Question: I have created a simple scene in three js (r85). It contains a camera, a light and a plane geometry mesh. I have also created a renderertarget where I render the bumpmap texture of the plane with a ShaderMaterial. In the fragment shader the bump mapping uses a continuous function (so the bump mapping should be "smooth"):
'''
varying vec2 vUV;
void main() {
float x = sin(sqrt(vUV.x * vUV.x + vUV.y * vUV.y));
gl_FragColor.rgb = vec3(x, x, x);
}
'''
The code renders the following image (strange lines):

Some kind of strange lines appears when I use bump mapping with MeshPhongMaterial.
See <URL> here.
Can someone tell me what are those strange lines and how to avoid these? If I use a simple image for bump map (not a rendertarget) then the lines do not appear.
Thanks!
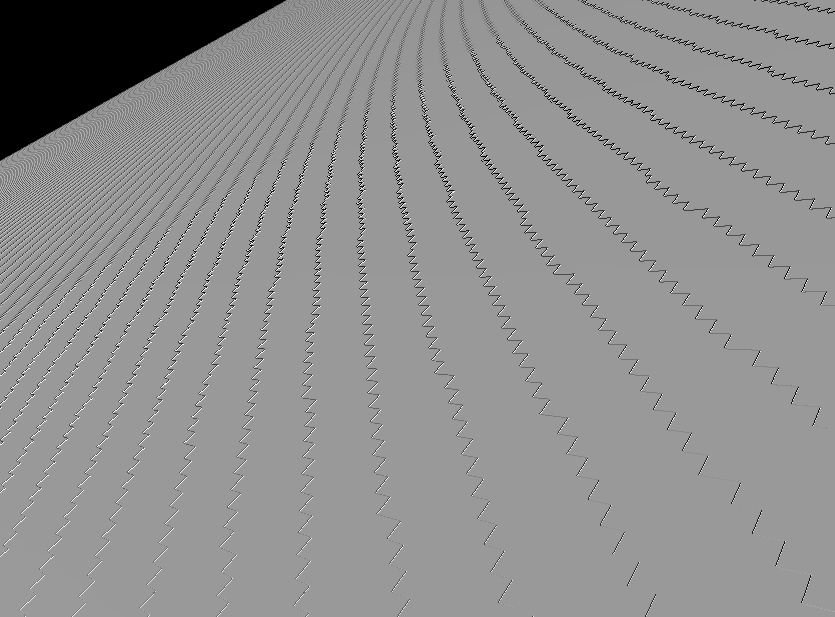
Answer: This is happening because with a length of '0-sqrt(2) or 0-1.41', you're utilizing a tiny portion of the period of a sin wave '0-2*PI or 0-6.283' - so the color depth of the texture is being stressed - you're getting a step of 1 bit every 50 pixels or whatever - it's the reason that radial gradients look like a series of rings when you're fading from say '0x000000' to '0x1a1a1a'. <URL>
<URL>, but mostly I just changed the period of the bump map so that it goes up and down a few times rather than just going up a tiny bit over the course of the texture.
Another thing to keep in mind is that bump maps always look gross on their own and turned up to 11. It's doing a tough task which is trying to fake a 3d surface in 2d space, and because it's a texture, it has a finite resolution, which on close inspection will look gross.